Question: I am creating a script where I need to retrieve several information in a database. I am expecting to receive these datas

I need to get those 2 track paths. but all I get is the first result and that's it.
I've run my SQL script in phpmyadmin it is completely showing all of the datas that I needed. but when I execute that query in PHP. it only returns to me the first result.
Here's my script
'''
public static function find_user_tracks($id){
global $mySQL;
$sql = "SELECT * FROM 'tracks' WHERE account_id = {$id}";
$result_set = $mySQL->query($sql);
return $result_set->fetch_assoc();
}
'''
And here's the code I call to print the results
'''
$row = Track::find_user_tracks($id);
echo "{$row['track_path']}<br>";
'''
but all I receive is only the first path.
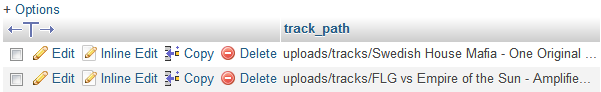
Answer: You need to do a loop to return all records.
'''
public static function find_user_tracks($id){
global $mySQL;
$sql = "SELECT * FROM 'tracks' WHERE account_id = {$id}";
$result_set = $mySQL->query($sql);
$ret = array();
while($row = $result_set->fetch_assoc()) {
$ret[] = $row;
}
return $ret;
}
'''